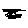
Label: line